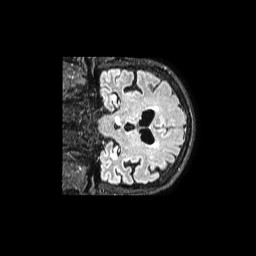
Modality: FLAIR
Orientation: coronal
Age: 72
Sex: female
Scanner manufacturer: philips
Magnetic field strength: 1.5 T
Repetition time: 4.8 s
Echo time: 0.3395 s